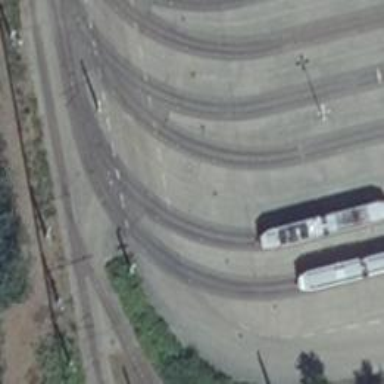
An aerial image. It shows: Tramway with electrified contact lines.